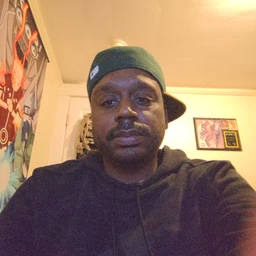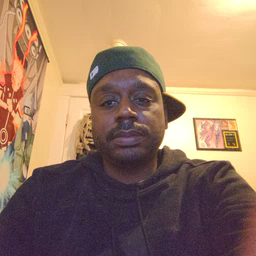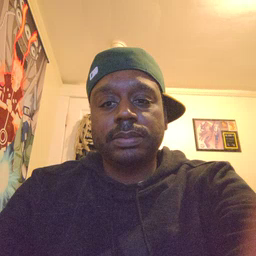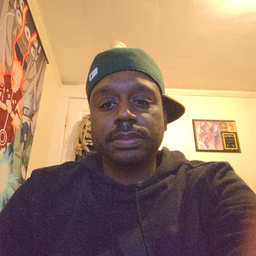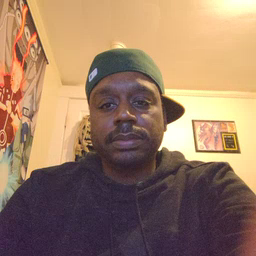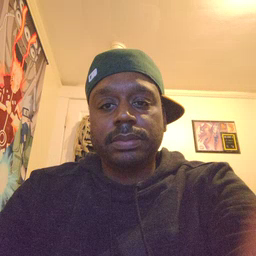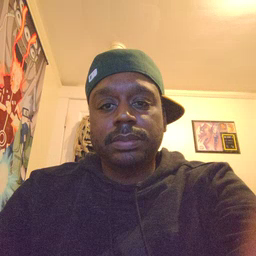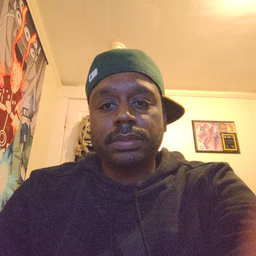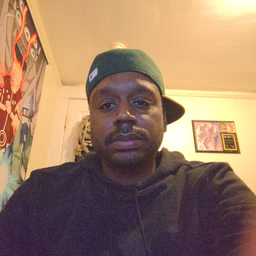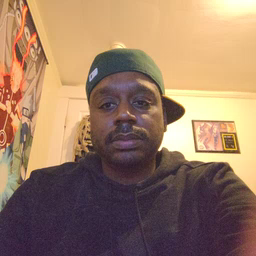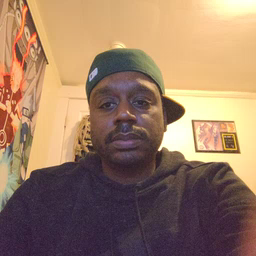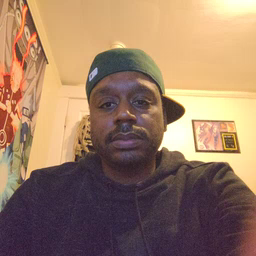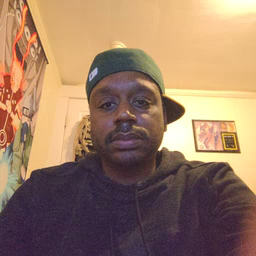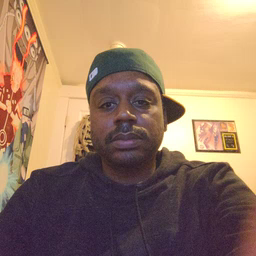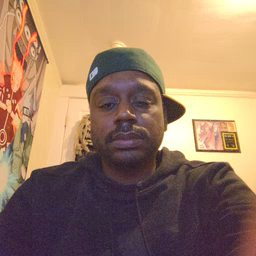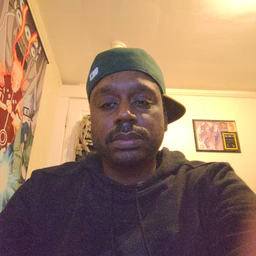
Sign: scissors